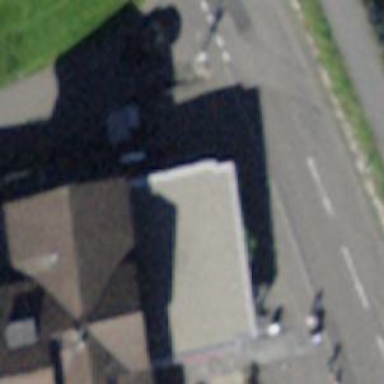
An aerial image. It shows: Supermarket.